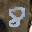
Label: 8